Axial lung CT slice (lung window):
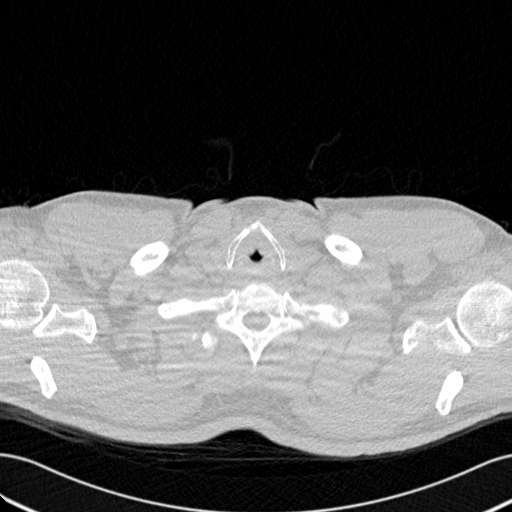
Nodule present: no